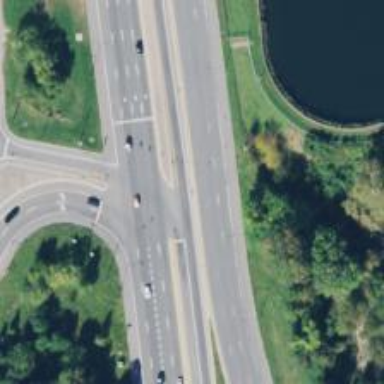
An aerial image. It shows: Trunk link highway.